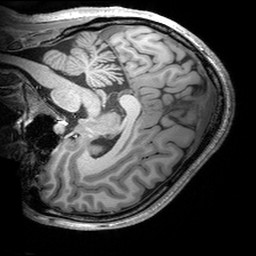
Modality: T1w
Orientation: sagittal
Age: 25
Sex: female
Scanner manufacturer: siemens
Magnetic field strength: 3 T
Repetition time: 2.53 s
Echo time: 0.00299 s